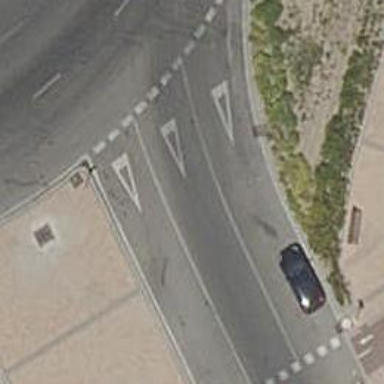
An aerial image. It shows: Road with "give way" sign.